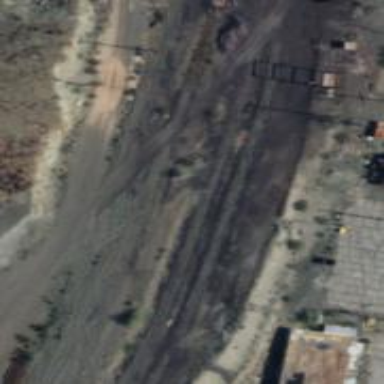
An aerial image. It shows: Disused railway.